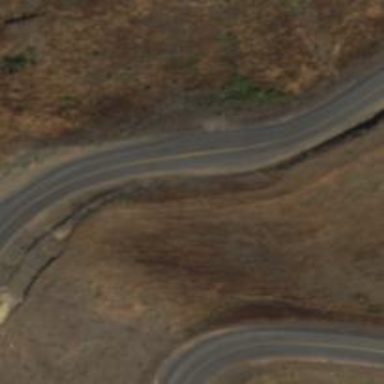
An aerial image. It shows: Unclassified road with asphalt surface.